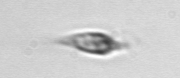
Label: Oxytoxum